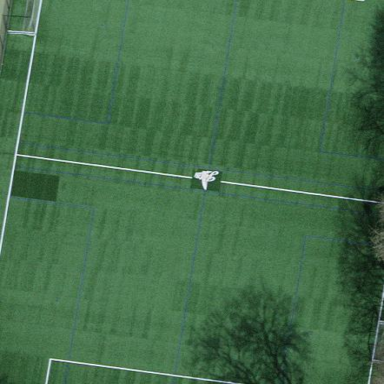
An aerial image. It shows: Pitch for leisure activities.